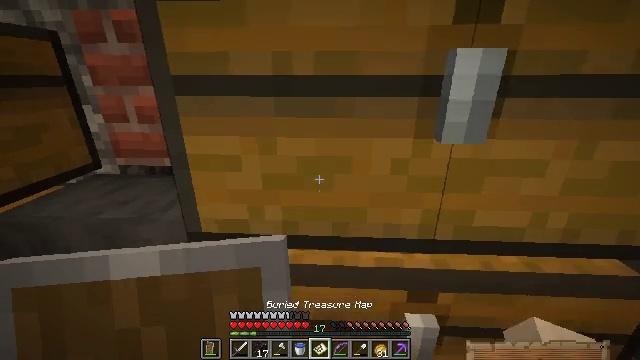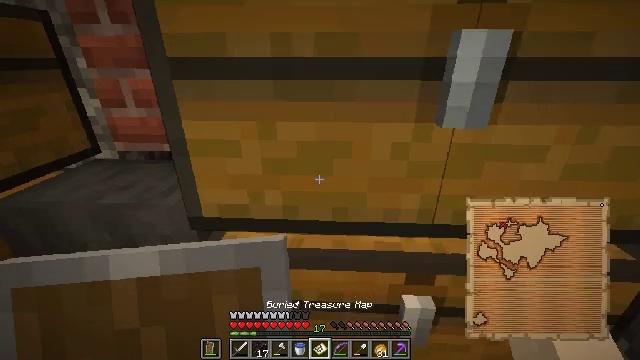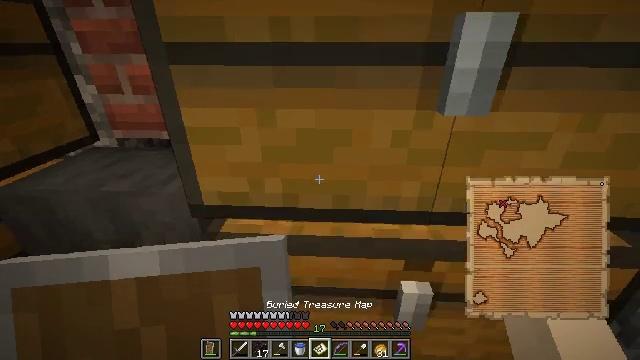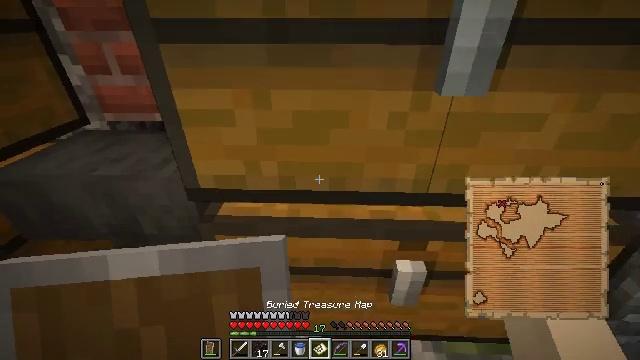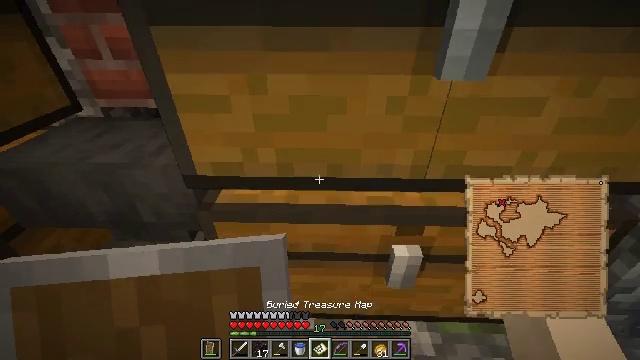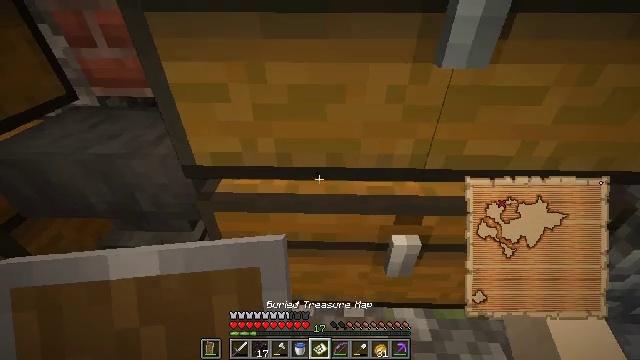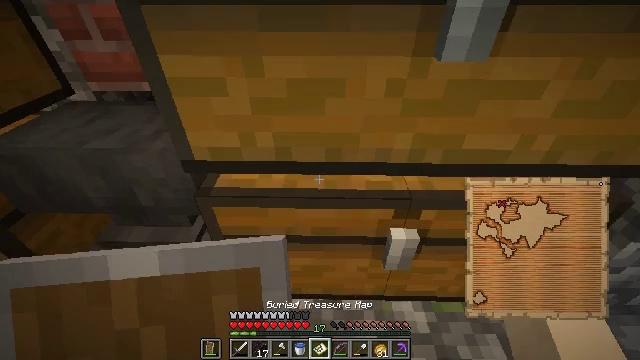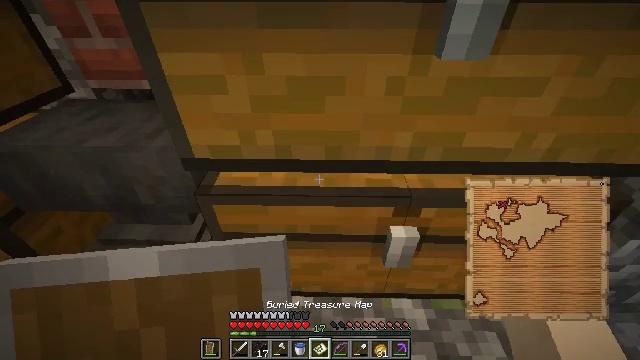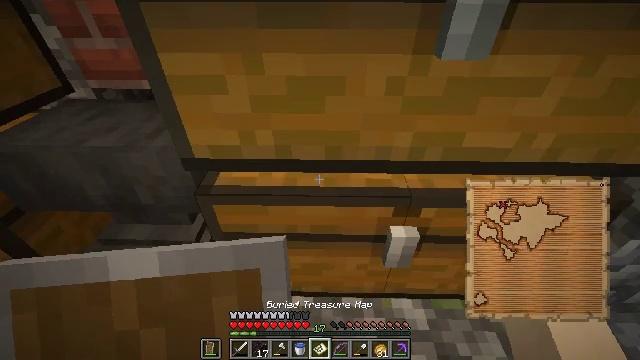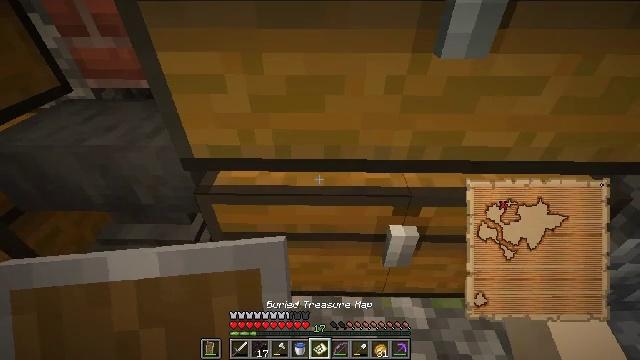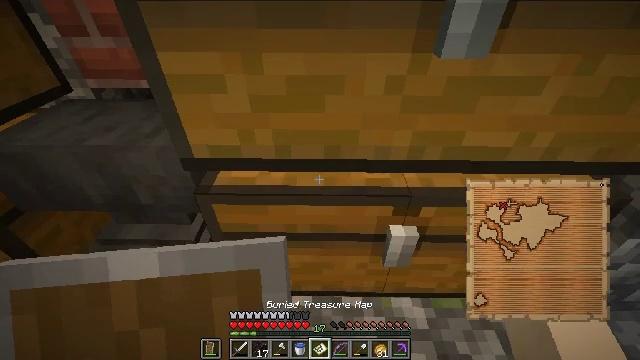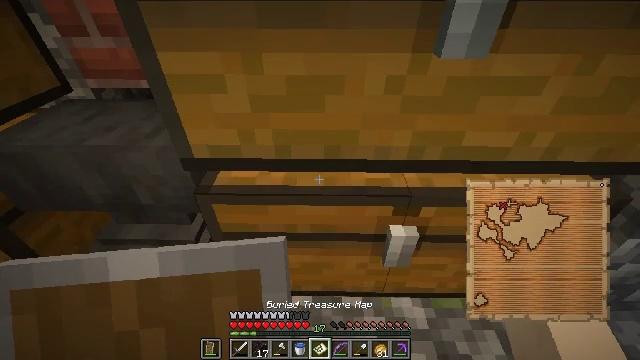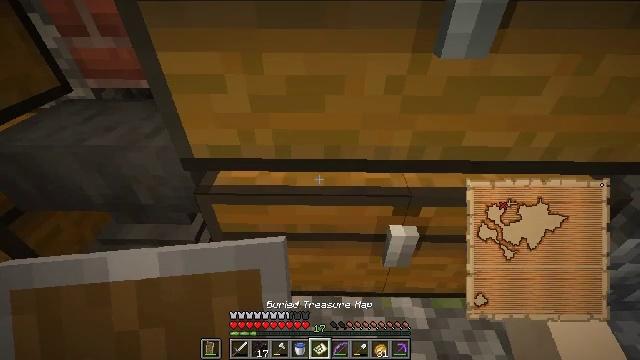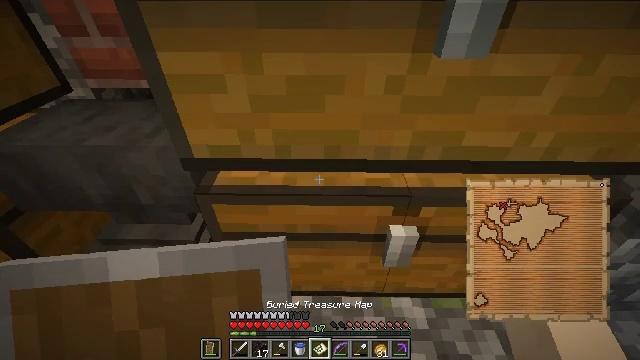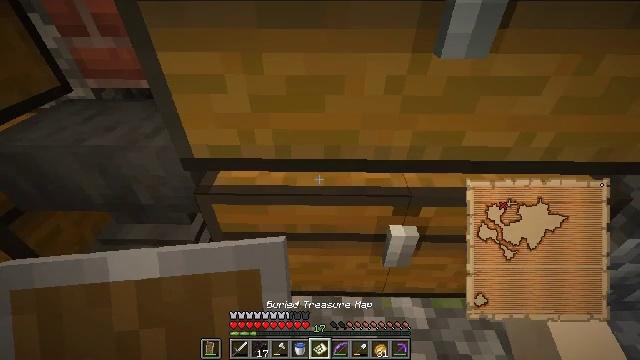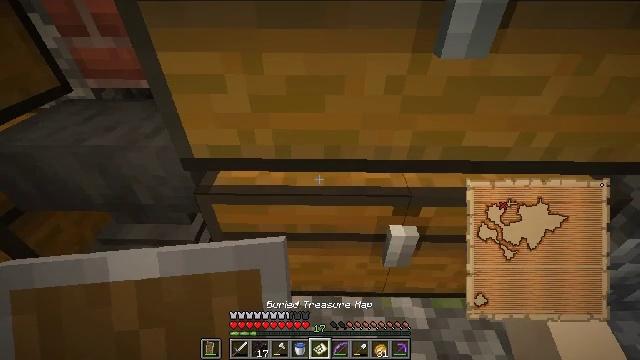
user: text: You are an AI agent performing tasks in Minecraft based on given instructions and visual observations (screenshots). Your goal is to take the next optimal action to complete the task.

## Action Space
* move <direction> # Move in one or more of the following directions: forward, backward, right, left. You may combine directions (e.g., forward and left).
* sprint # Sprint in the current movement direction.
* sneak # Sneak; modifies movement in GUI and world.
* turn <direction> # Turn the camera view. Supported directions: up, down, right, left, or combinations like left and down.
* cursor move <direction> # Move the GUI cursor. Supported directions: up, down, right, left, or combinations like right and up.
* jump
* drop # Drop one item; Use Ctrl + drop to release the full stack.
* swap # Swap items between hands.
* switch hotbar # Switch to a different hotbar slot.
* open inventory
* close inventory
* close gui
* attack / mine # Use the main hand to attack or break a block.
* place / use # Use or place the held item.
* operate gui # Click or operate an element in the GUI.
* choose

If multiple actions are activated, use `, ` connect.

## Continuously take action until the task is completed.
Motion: motion action
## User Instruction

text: Mine the chest to collect it.
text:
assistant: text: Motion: turn down
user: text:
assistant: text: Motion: turn down
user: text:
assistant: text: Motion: turn down
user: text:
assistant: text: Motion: turn down
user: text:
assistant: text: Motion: turn down
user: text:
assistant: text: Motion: turn down
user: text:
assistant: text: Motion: no_op
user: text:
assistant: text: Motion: no_op
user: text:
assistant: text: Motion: no_op
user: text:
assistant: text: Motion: no_op
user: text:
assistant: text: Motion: no_op
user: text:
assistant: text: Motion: no_op
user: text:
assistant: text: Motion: no_op
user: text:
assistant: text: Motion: no_op
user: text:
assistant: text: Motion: no_op
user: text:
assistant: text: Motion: no_op
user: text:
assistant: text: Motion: no_op
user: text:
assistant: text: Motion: turn up
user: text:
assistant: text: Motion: turn up
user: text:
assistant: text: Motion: no_op
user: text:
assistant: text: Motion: no_op
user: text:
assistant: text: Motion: no_op
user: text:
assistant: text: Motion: no_op
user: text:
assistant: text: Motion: no_op
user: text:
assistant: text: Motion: no_op
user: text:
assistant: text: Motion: no_op
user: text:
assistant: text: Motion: no_op
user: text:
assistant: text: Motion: no_op
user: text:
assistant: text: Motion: no_op
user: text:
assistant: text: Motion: no_op